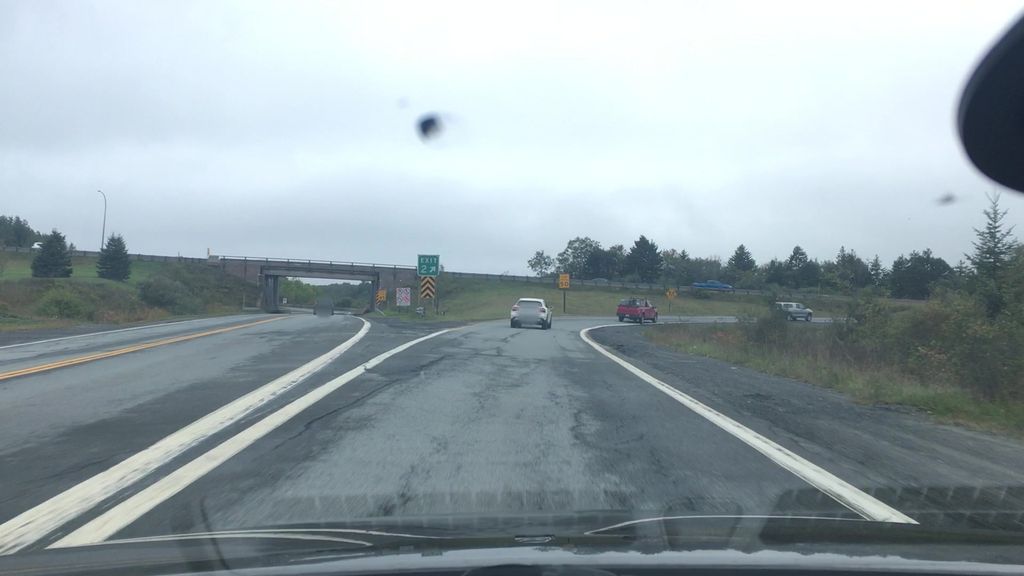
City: halifax